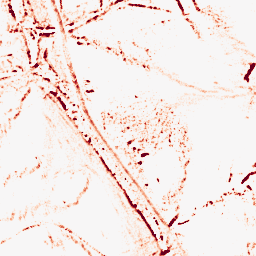
Category: morphological
Decomposition family: morphological_diamond
Decomposition parameters: operation: opening
radius: 3
Upsampling method: linear_exact
Upsampling parameters: scale: 2
Upsampling scale: 2